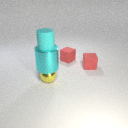
small red rubber cube behind small yellow metal sphere